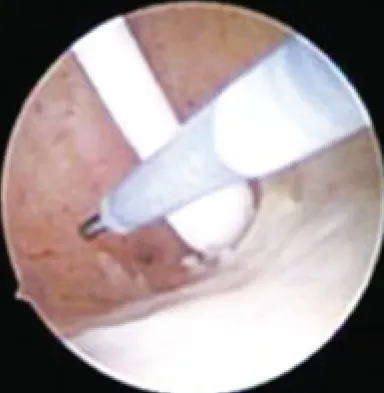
Insertion of microdevices inside ostium of the left tube.
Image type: endoscopy (arthroscopy)